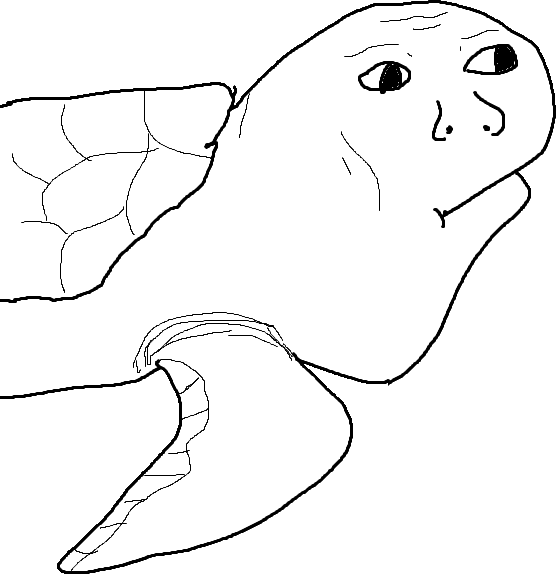
Label: 5_Animal